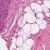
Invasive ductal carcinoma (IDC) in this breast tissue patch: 0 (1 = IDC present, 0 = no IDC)